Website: apple
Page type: address-validator
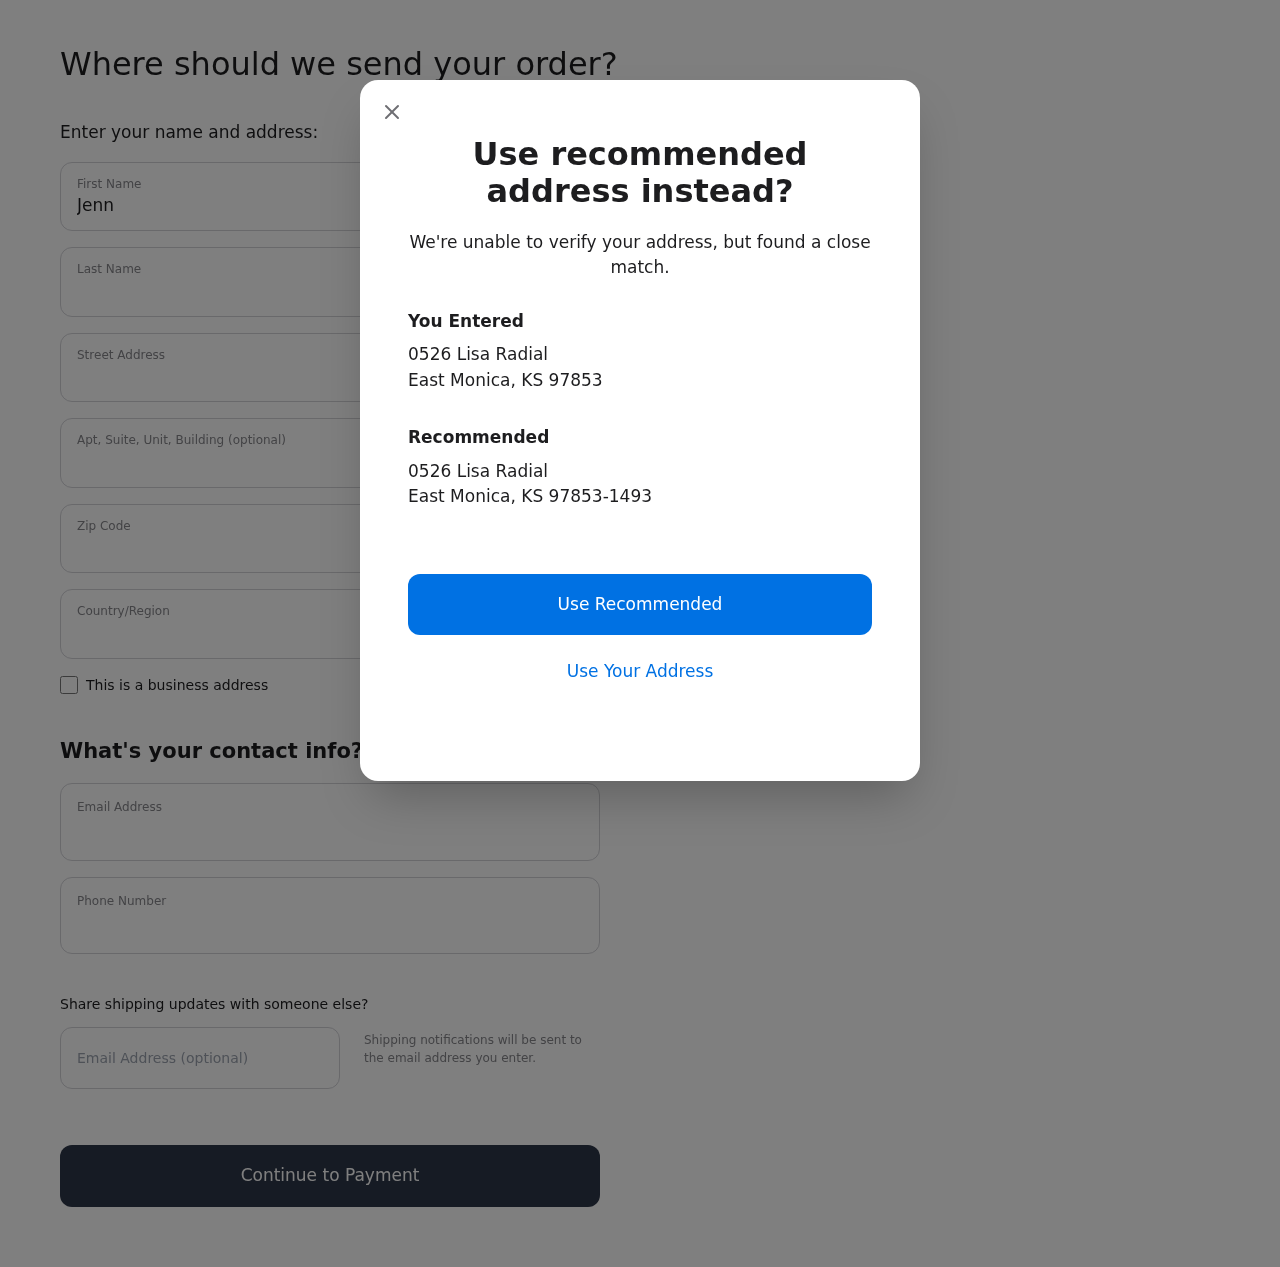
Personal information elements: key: PII_CITY
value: East Monica
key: PII_COUNTRY
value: United States
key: PII_EMAIL
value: jennifer.hart@hotmail.com
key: PII_FIRSTNAME
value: Jennifer
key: PII_GIFT_EMAIL
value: joseph.lopez@gmail.com
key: PII_LASTNAME
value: Hart
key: PII_PHONE
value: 7929824483
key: PII_POSTCODE
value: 97853
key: PII_POSTCODE_FULL
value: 97853-1493
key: PII_STATE_ABBR
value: KS
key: PII_STREET
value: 0526 Lisa Radial
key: PII_CITY2
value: East Monica
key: PII_STATE_ABBR2
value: KS